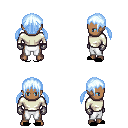
a pixel art fantasy rpg character, male body template, human, dark skin, white long-sleeve shirt, white pants, white cyan twin-tailed hairstyle, metal gloves, black slippers, four views (front, back, left, right), 2x2 character sprite sheet, small pixel art, hard edges, no anti-aliasing